Question: I am using MS SQL SERVER 2008R2
What I want to do is to give a user a minimal permissions or just what he required
I have a local user in my windows and I add this user in the logins of the database after that I went to this user in my specific database and try to change his set of permissions but the section is coming empty

why it is coming empty?
and how to do this, I mean giving him the permissions that he just need nothing more?
I Just want to give the user read, write, execute nothing more
and also I need to know more about how to control users permissions in more details
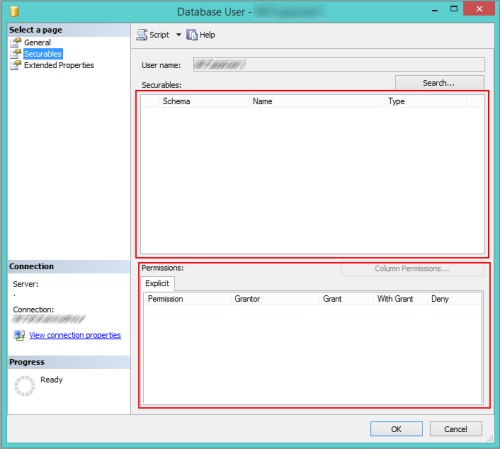
Answer: A. Set up Read/Write
1. Go to Security/Logins and find your login, double click it
2. Go to user mapping, and click on the database that you have access to
3. In the bottom pane under 'Database Role Membership', tick db_datareader and db_datawriter
This gives the user Login SELECT, INSERT, UPDATE, DELETE
B. Revoke DELETE and grant EXECUTE
Create a role that does this:
1. Go to your database / Security / Roles
2. Right click, New / Database Role
3. Give the role a name, I will use executor for this example and press OK
I don't know how to do the next steps in SSMS, You'll need to do it in T-SQL:
1. Start a new query in your database
2. Type this and press F5: GRANT EXECUTE TO executor; DENY DELETE TO executor;
Now repeat A3 but select your newly created role, 'executor'
Every new user (or group) that you create needs to be a member of these three roles. The best practice is to add a windows group to SQL Server once, and add users to that windows group.
Lastly test this - I don't know for sure that it works.
With regards to the database user securables:
You have to explicitly populate this list to see what it contains. It doesn't populate automatically. Press Search and search for some objects (i.e. all objects belonging to the schema dbo). Now you have a list of objects in the top. Click on an object and click the 'Effecttive' tab on the bottom. This is the users effective (final) permissions for this object. If you want to override this at the object level you can assign something on the explicit tab